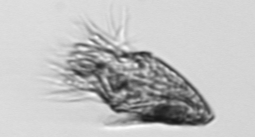
Label: Tontonia_appendiculariformis